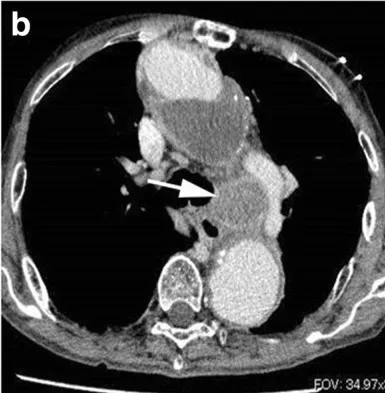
A 76-year-old male with massive hemoptysis. A and b. CT showed two aortic pseudoaneurysms (arrows), which were in contact with the aortic anastomoses. They were attached to the trachea and left bronchus, respectively, which was suggestive of AB fistula formation. Two months before a and b, CT showed that an aortic pseudoaneurysm had blood flow (arrow). After that, the psuedoaneurysn increased in size.
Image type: radiology (ct)